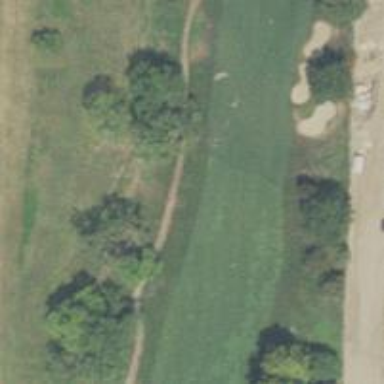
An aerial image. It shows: Golf hole.